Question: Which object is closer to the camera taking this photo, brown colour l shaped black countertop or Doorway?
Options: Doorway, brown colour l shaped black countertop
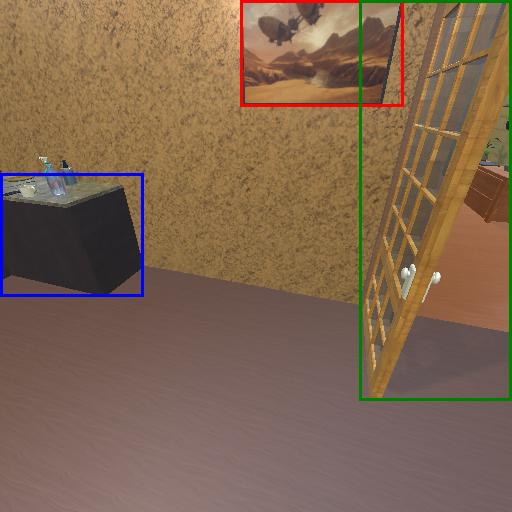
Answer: Doorway